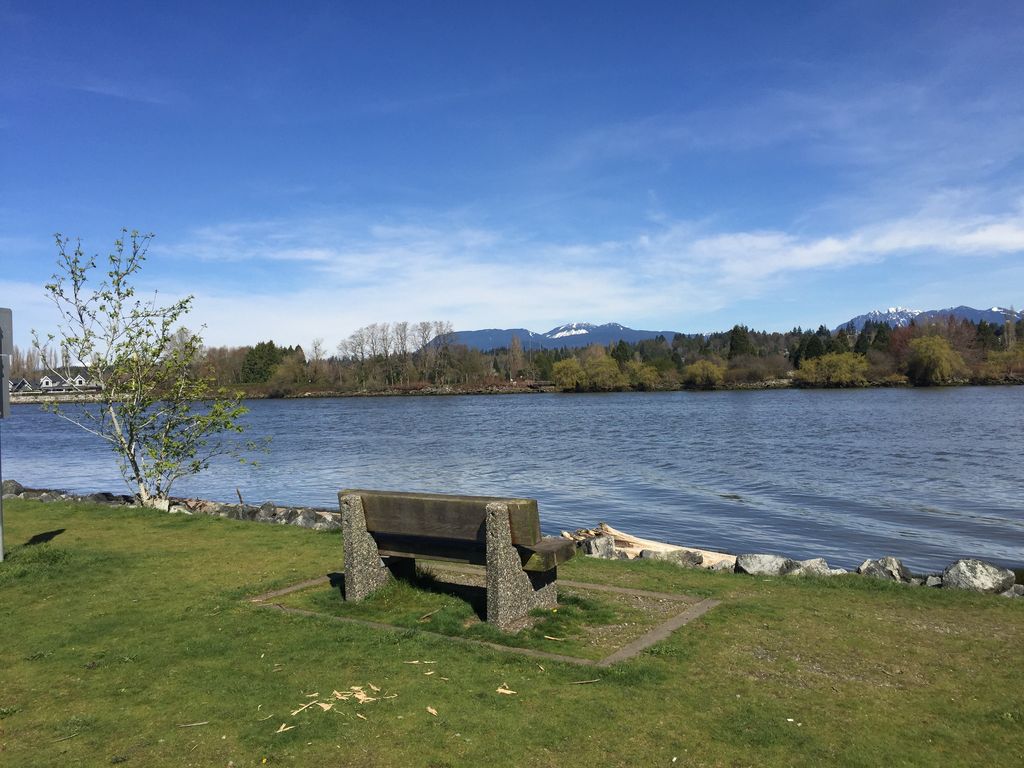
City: vancouver